Question: I want to put a static text not repeatable in horizontal band detail of my report written with .
I've created my band in this way:
- -
But I want an effect like this:

But the only effect proposed is: repeating of header name and age together the value.
How can I resolve this?
I used
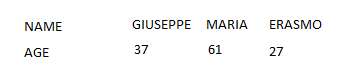
Answer: Solved!
I want to share my solution step by step:
1. I've created a band detail to explode in horizontal way and I've set number of column (10)
2. I've added a text field "Name"
3. I've set the following XML properties on "Name" text field: isPrintRepeatedValues = false printWhenGroupChanges = "name of group container"
4. I've put field $F{Name} in the same column of text field "Name"
The result has been:
All value of name field are repeated and the text field has shown only once.
Have a nice day ;)